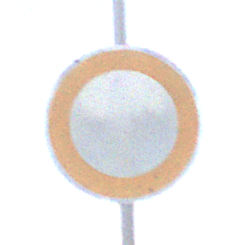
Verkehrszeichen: VerbotFahrzeugeAllerArt
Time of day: MorningAfternoon
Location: Outdoor (RoadRail)
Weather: PartlyCloudy
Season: NotSpecified
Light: Natural